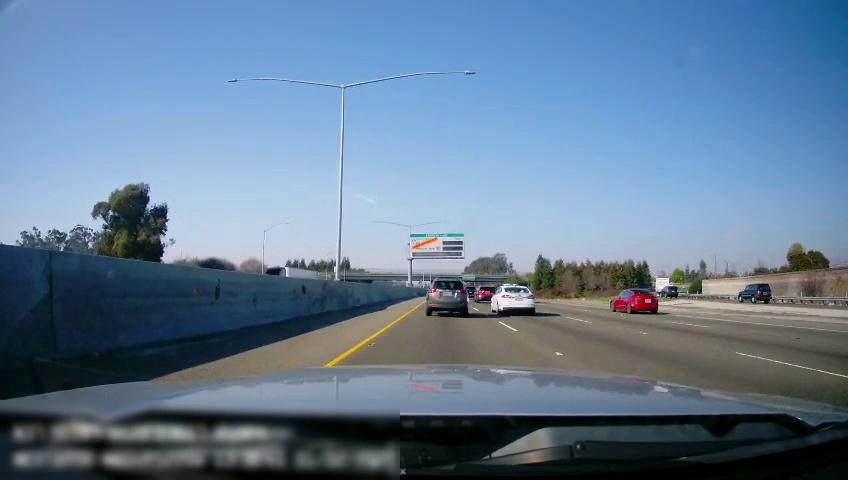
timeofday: Day
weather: Sunny
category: Drivable Space
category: Drivable Space
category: Vehicles | SUV
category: Vehicles | SUV
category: Vehicles | SUV
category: Vehicles | Car
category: Vehicles | Truck
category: Vehicles | Truck
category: Vehicles | SUV
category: Vehicles | Car
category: Vehicles | SUV
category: Vehicles | Truck
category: Lanes | Current Lane
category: Lanes | Current Lane
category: Lanes | Alternate Lane
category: Lanes | Alternate Lane
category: Lanes | Alternate Lane
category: Traffic | Signs
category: Traffic | Signs